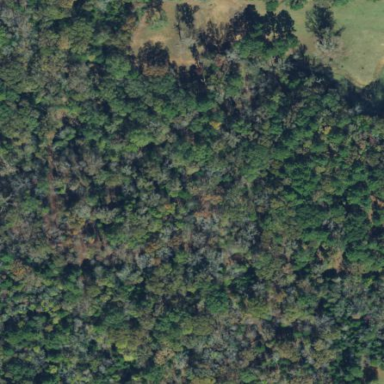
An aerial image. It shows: Deciduous broadleaved woodland.